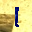
Label: 1